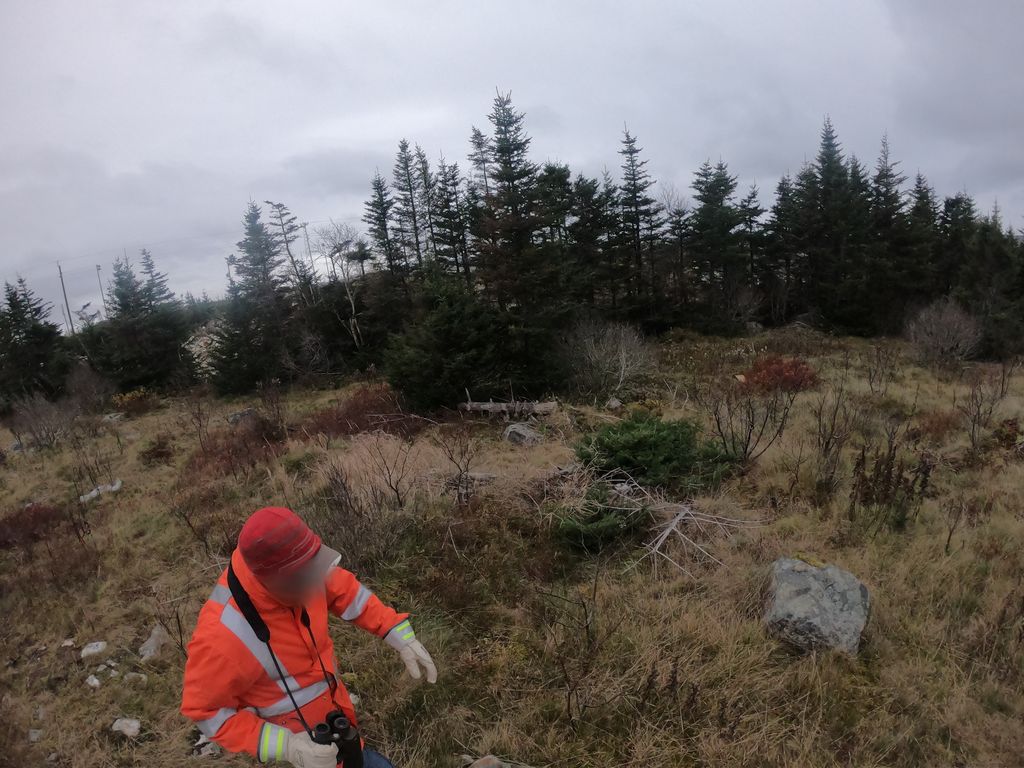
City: st_johns